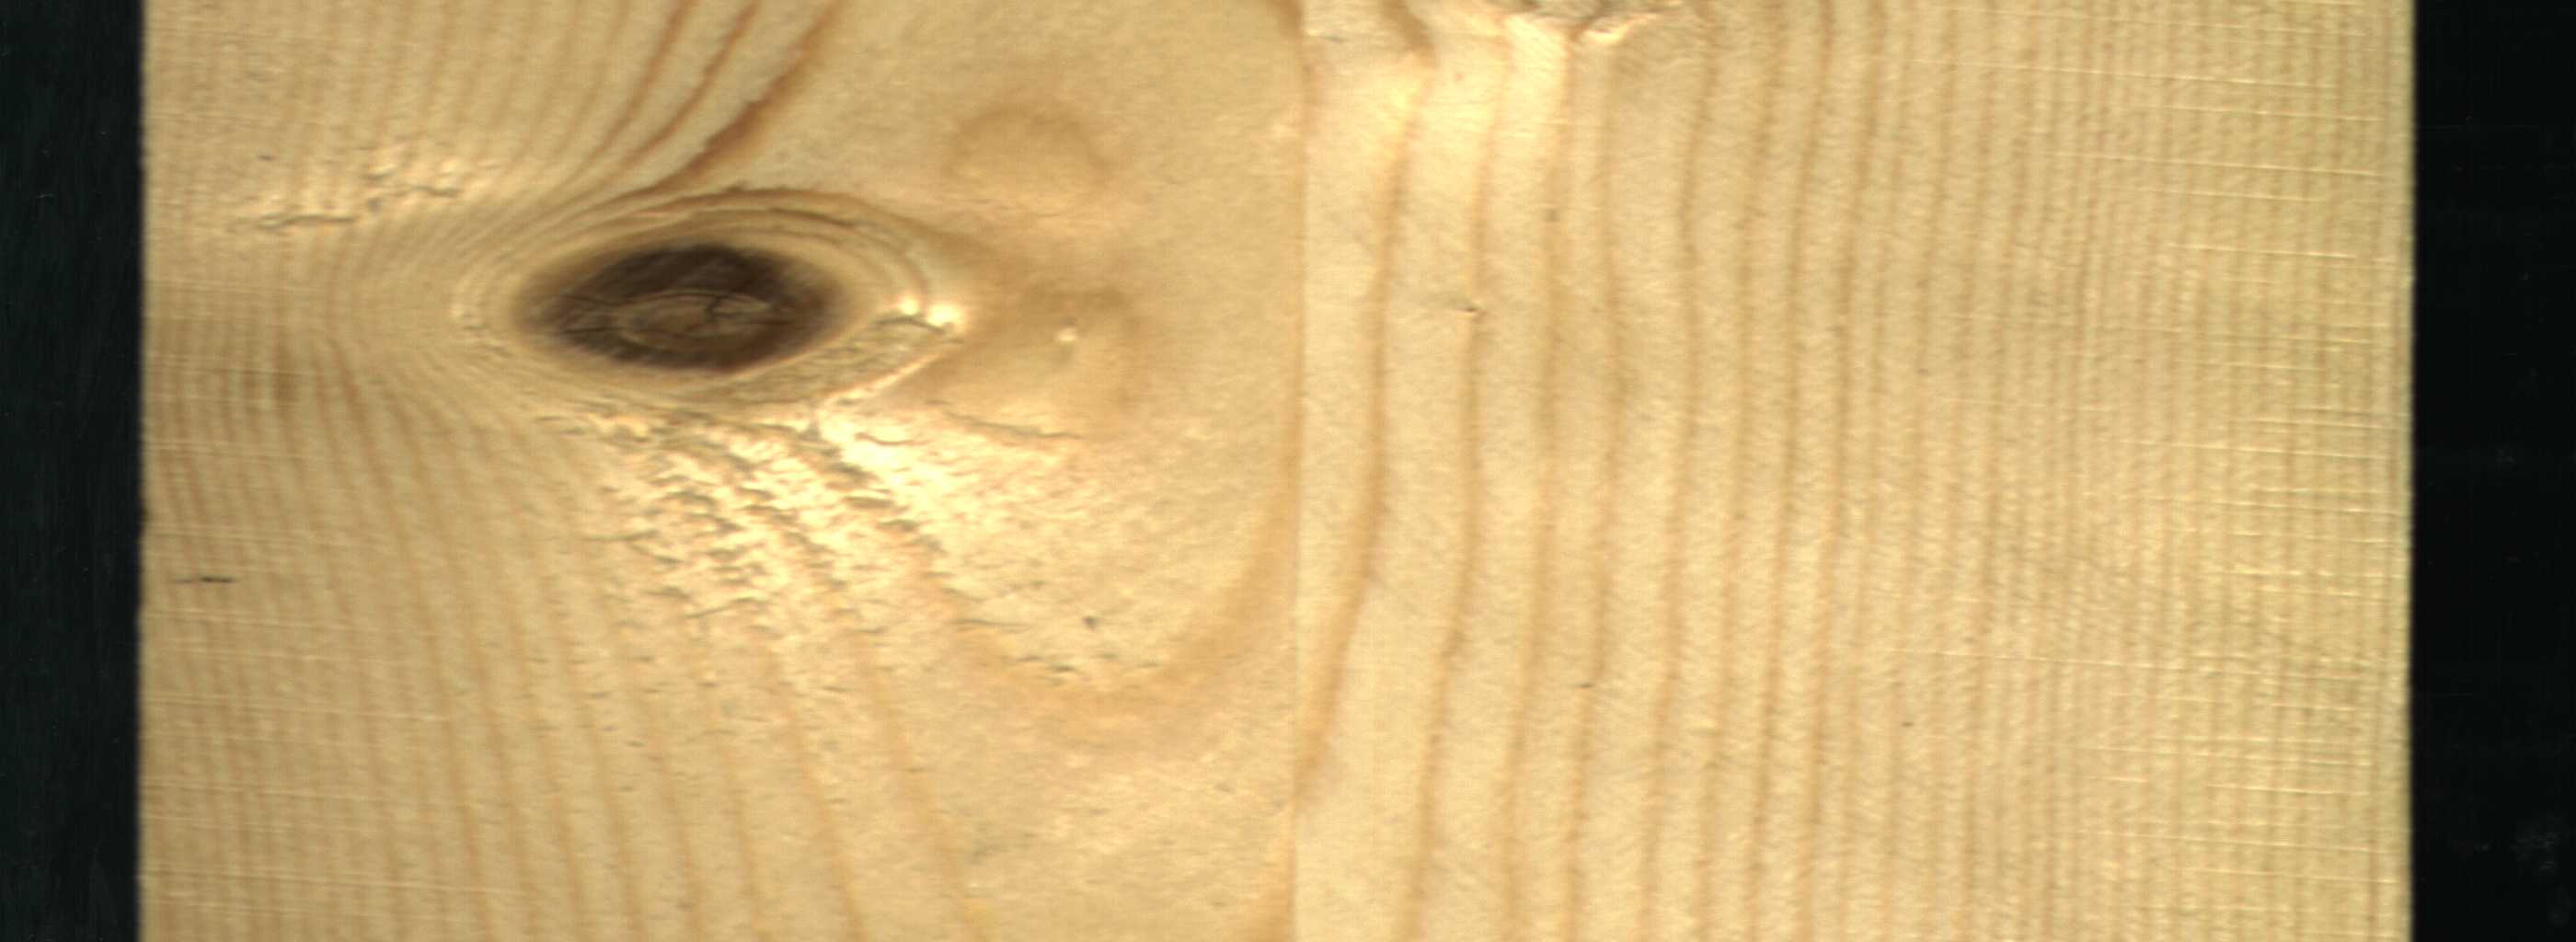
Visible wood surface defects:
Dead_Knot